Field crop: maize
Growth stage: 2
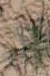
Species: salsola